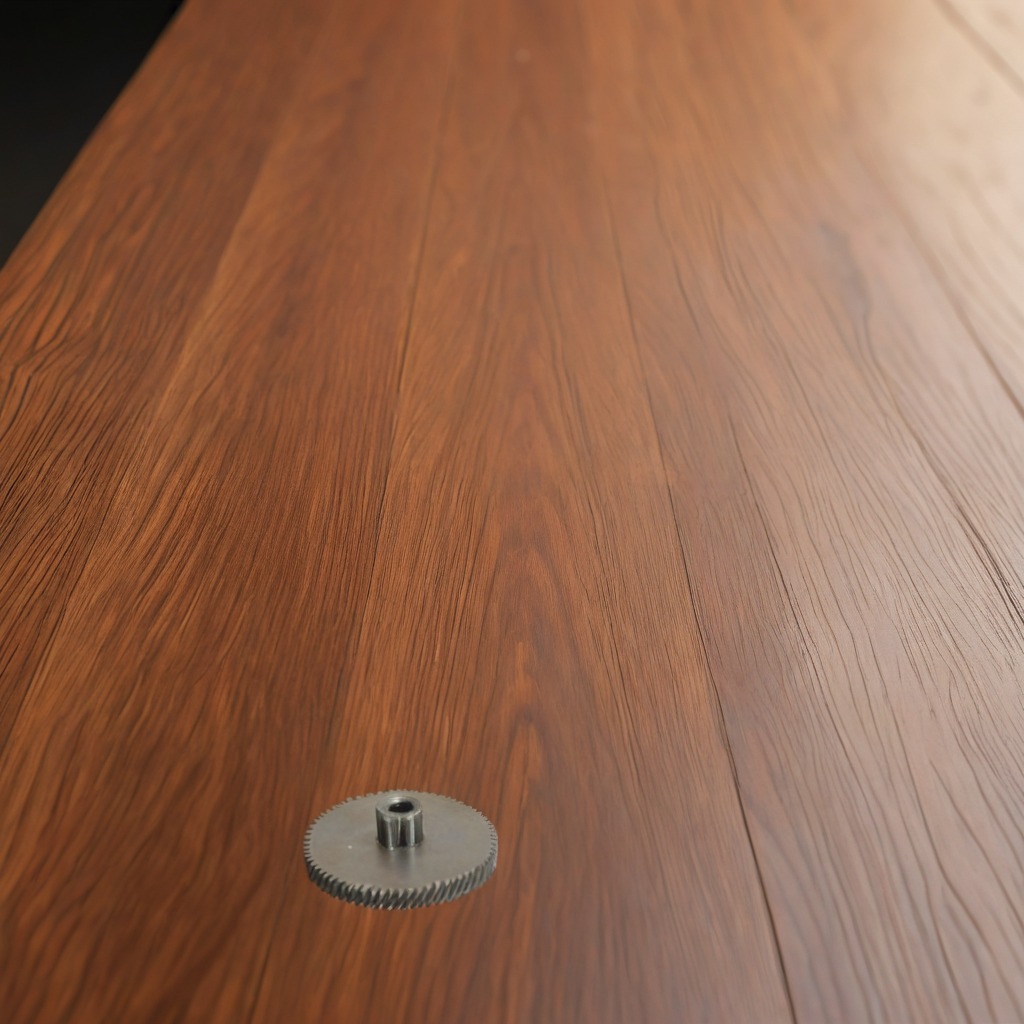
A steel gear with teeth is lying on the wooden table.